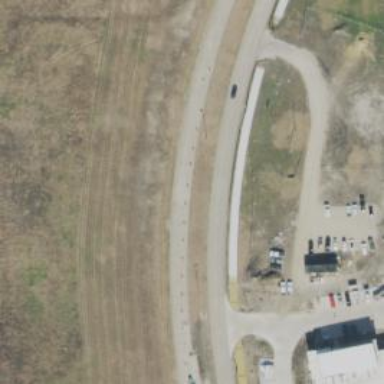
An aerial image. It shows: Tertiary road.